Question: I haven't been able to find a solution to get this formula to work after multiple days of searching. The google spreadsheet we use is large and used by many people so I would like to keep this in a separate google sheet using 'IMPORTRANGE'.
Data Needed:
Count of assignments a specific user completed within 7 days and after 7 days based on a start and end date.
Where I'm running into issues:
I simplified the equation by using a small data set in the same sheet to see the main issue. When giving a range for the user # the formula doesn't work anymore. When only comparing it to one user # at a time it does.
For example:
This doesn't work:
'''
=COUNTIFS(C2:C-B2:B,"<7",A2:A,E2)
'''
This one does but needs to have the range for the table to work:
'''
=COUNTIFS(C2:C-B2:B,"<7",A2,E2)
'''

I might be going about this all wrong. Any help I could get is much appreciated.
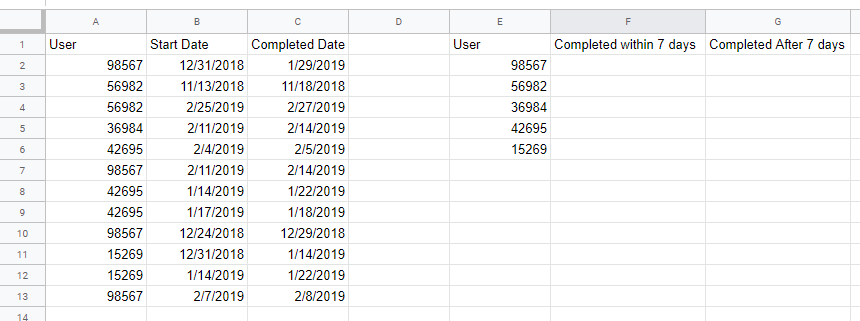
Answer: - '=UNIQUE(FILTER(A2:A, A2:A<>""))'- '=COUNTIF(ARRAYFORMULA(DAYS(FILTER(C$2:C,$A$2:$A=$E2),FILTER(B$2:B,$A$2:$A=$E2))),"<=7")'- '=COUNTIF(ARRAYFORMULA(DAYS(FILTER(C$2:C,$A$2:$A=$E2),FILTER(B$2:B,$A$2:$A=$E2))),">7")'
<URL>